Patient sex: F
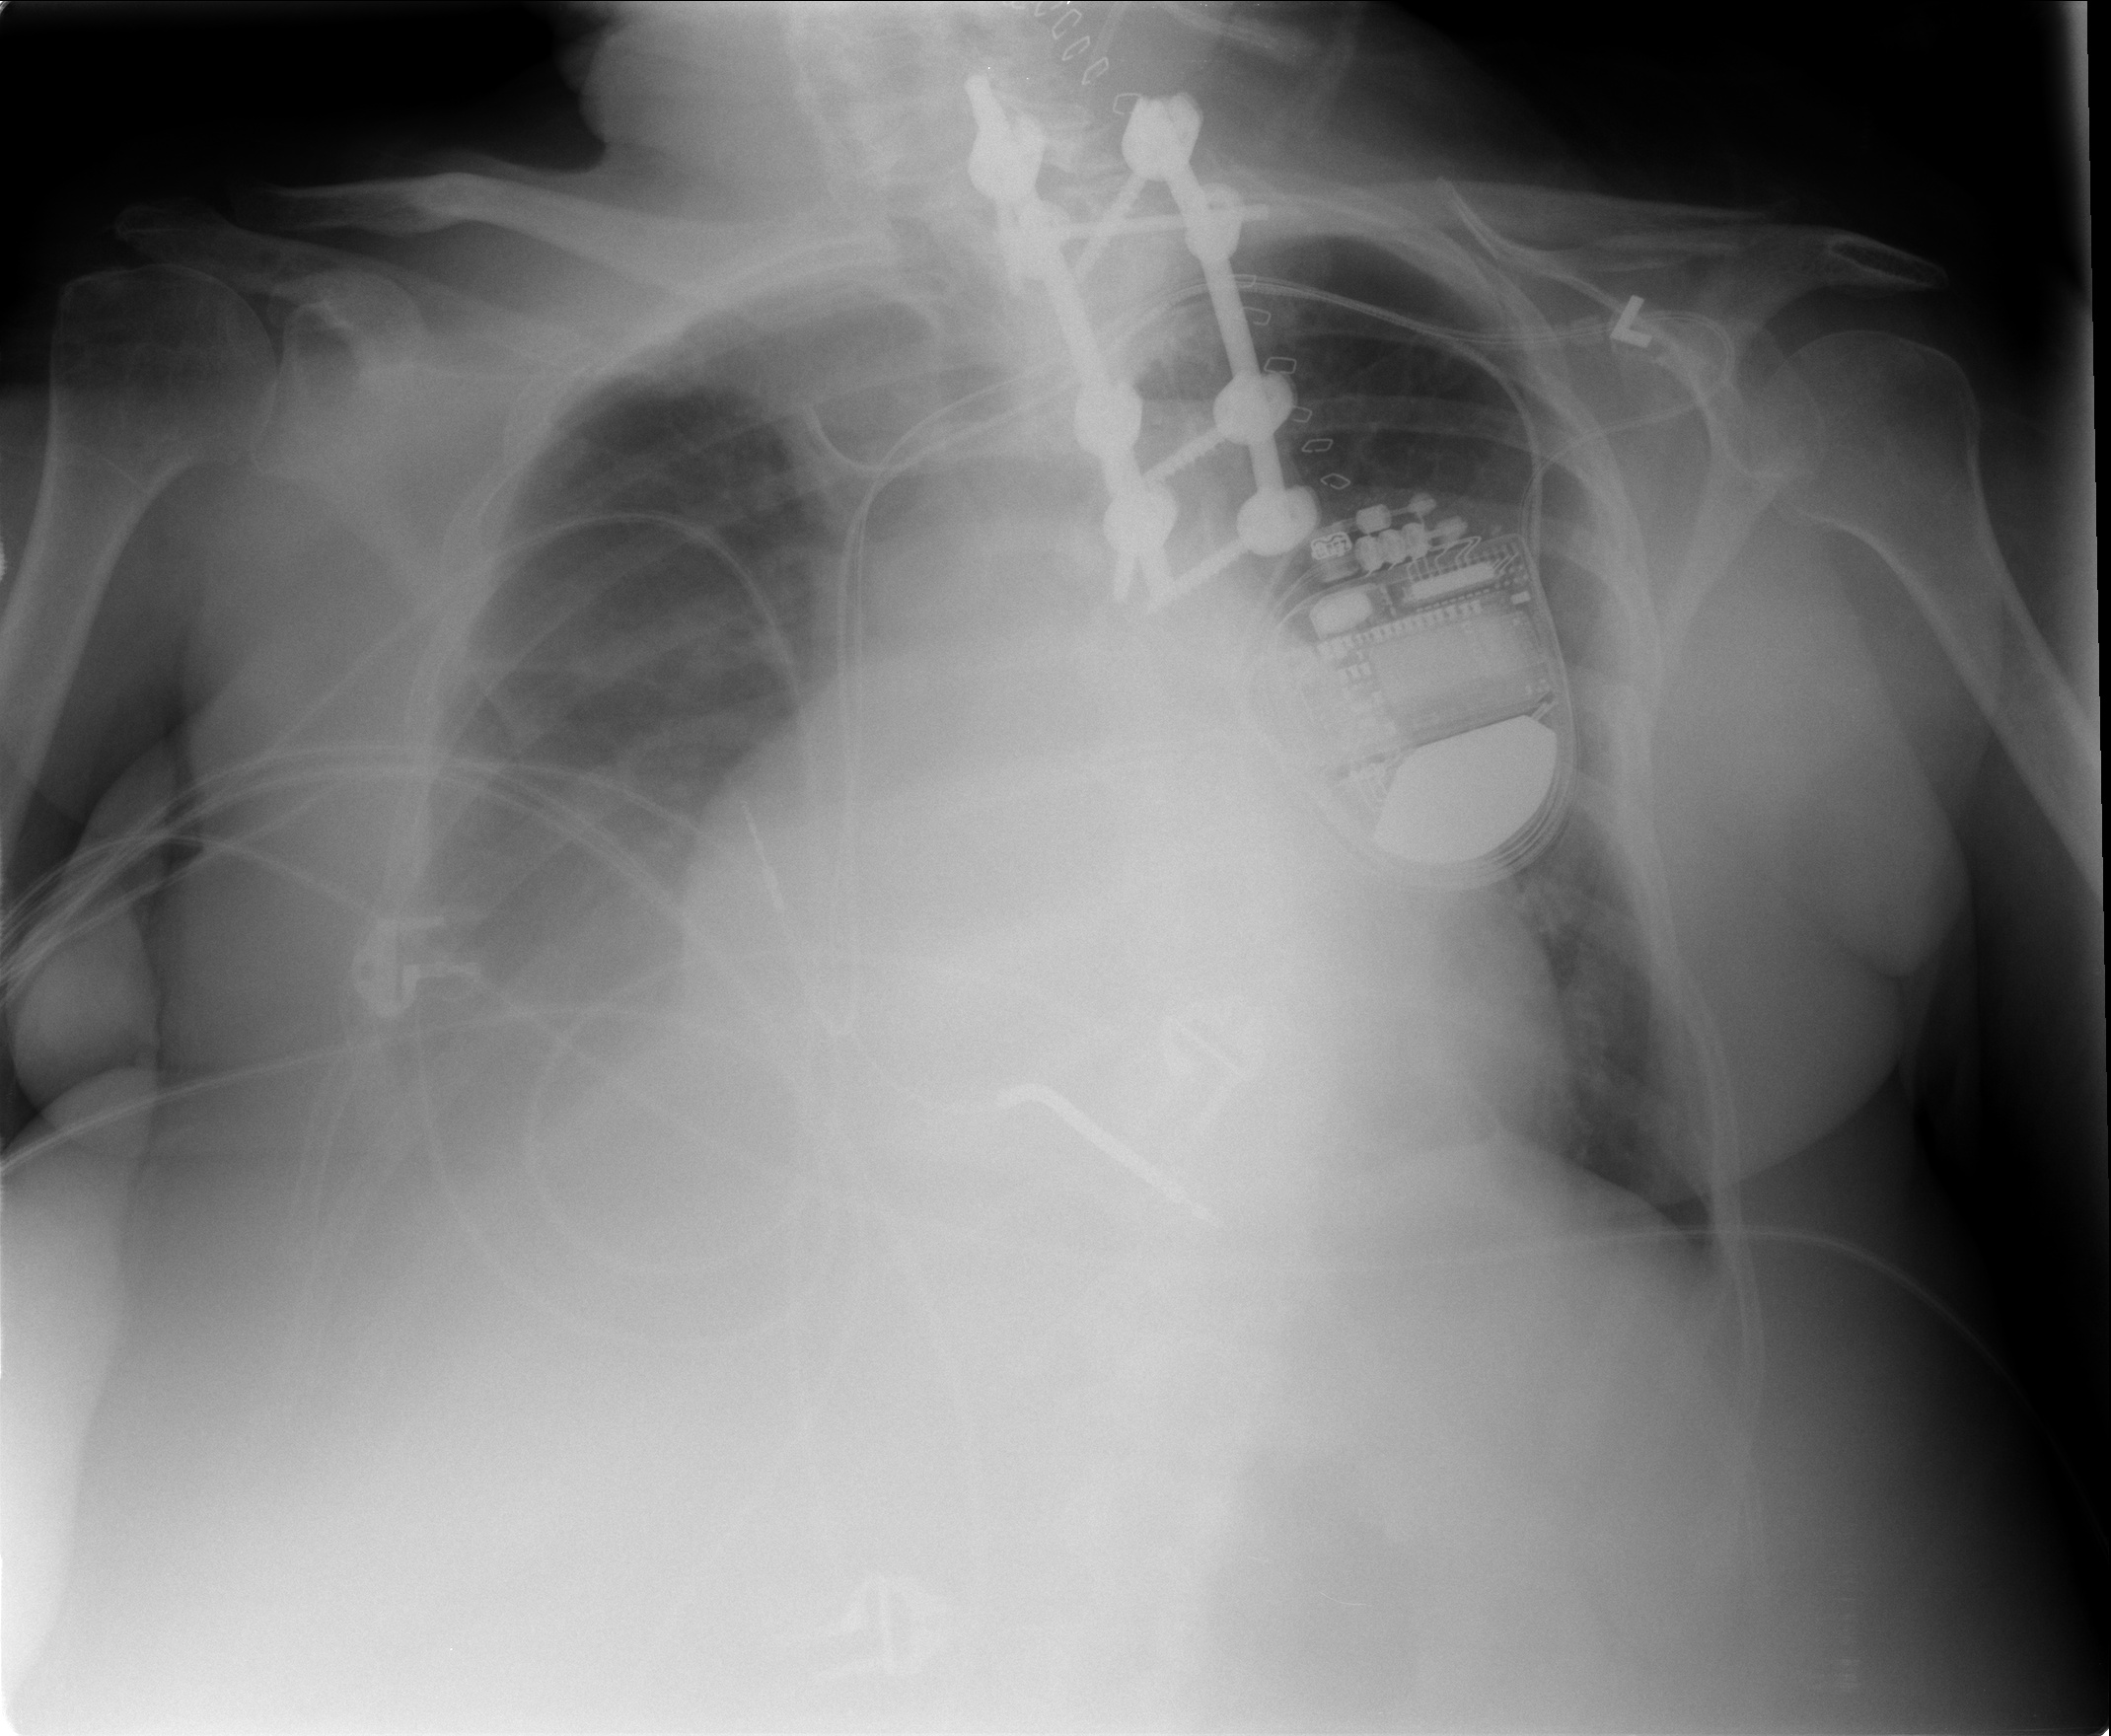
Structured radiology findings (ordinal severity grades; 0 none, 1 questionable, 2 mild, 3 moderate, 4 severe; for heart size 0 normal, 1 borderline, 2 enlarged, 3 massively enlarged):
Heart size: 3
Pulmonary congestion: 2
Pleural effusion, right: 2
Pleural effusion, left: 0
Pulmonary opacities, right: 0
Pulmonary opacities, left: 0
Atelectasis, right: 2
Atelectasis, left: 1